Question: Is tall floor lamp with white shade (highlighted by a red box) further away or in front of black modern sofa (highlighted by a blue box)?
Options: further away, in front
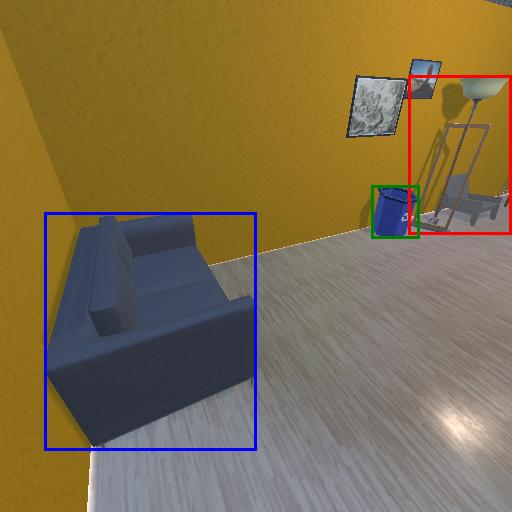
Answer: further away